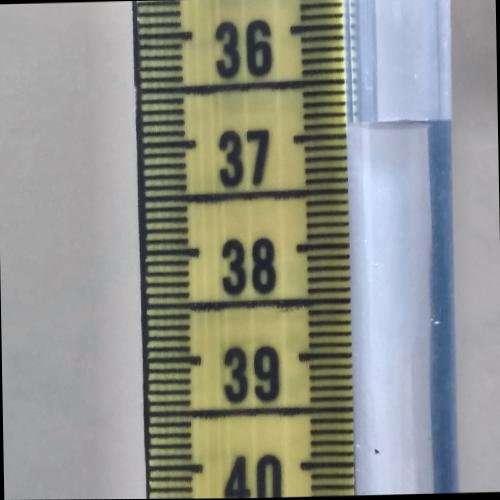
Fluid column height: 36.9 cm